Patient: sex F, age 54
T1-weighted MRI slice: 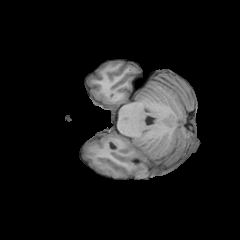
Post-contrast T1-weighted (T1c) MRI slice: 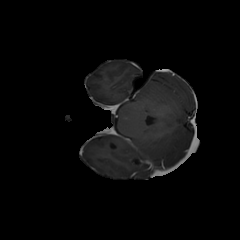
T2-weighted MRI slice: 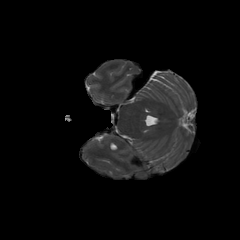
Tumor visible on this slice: yes
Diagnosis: Glioblastoma, IDH-wildtype
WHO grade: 4